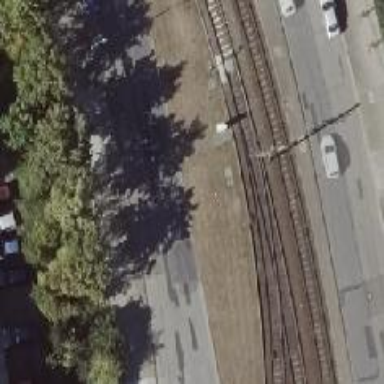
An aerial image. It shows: Railway switch.